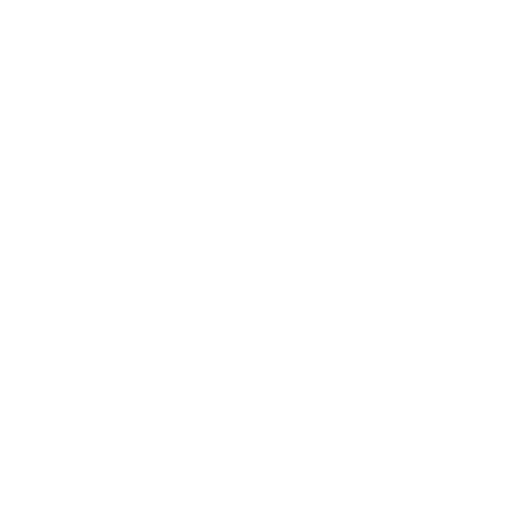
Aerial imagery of island in Alaska named Chapin Island containing only unknown